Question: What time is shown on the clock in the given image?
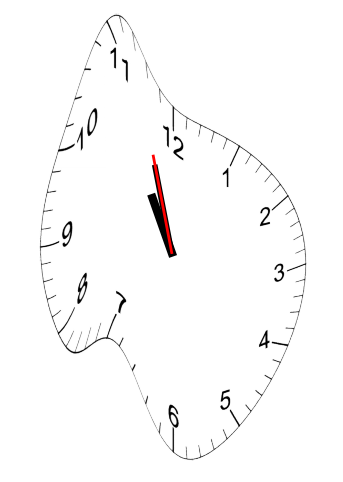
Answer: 10:56:57